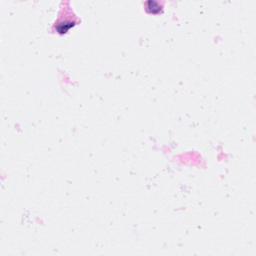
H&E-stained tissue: Breast